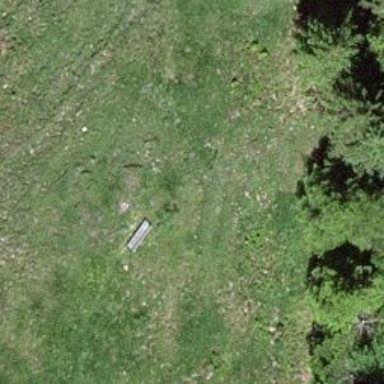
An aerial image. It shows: Bench for seating.